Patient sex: M
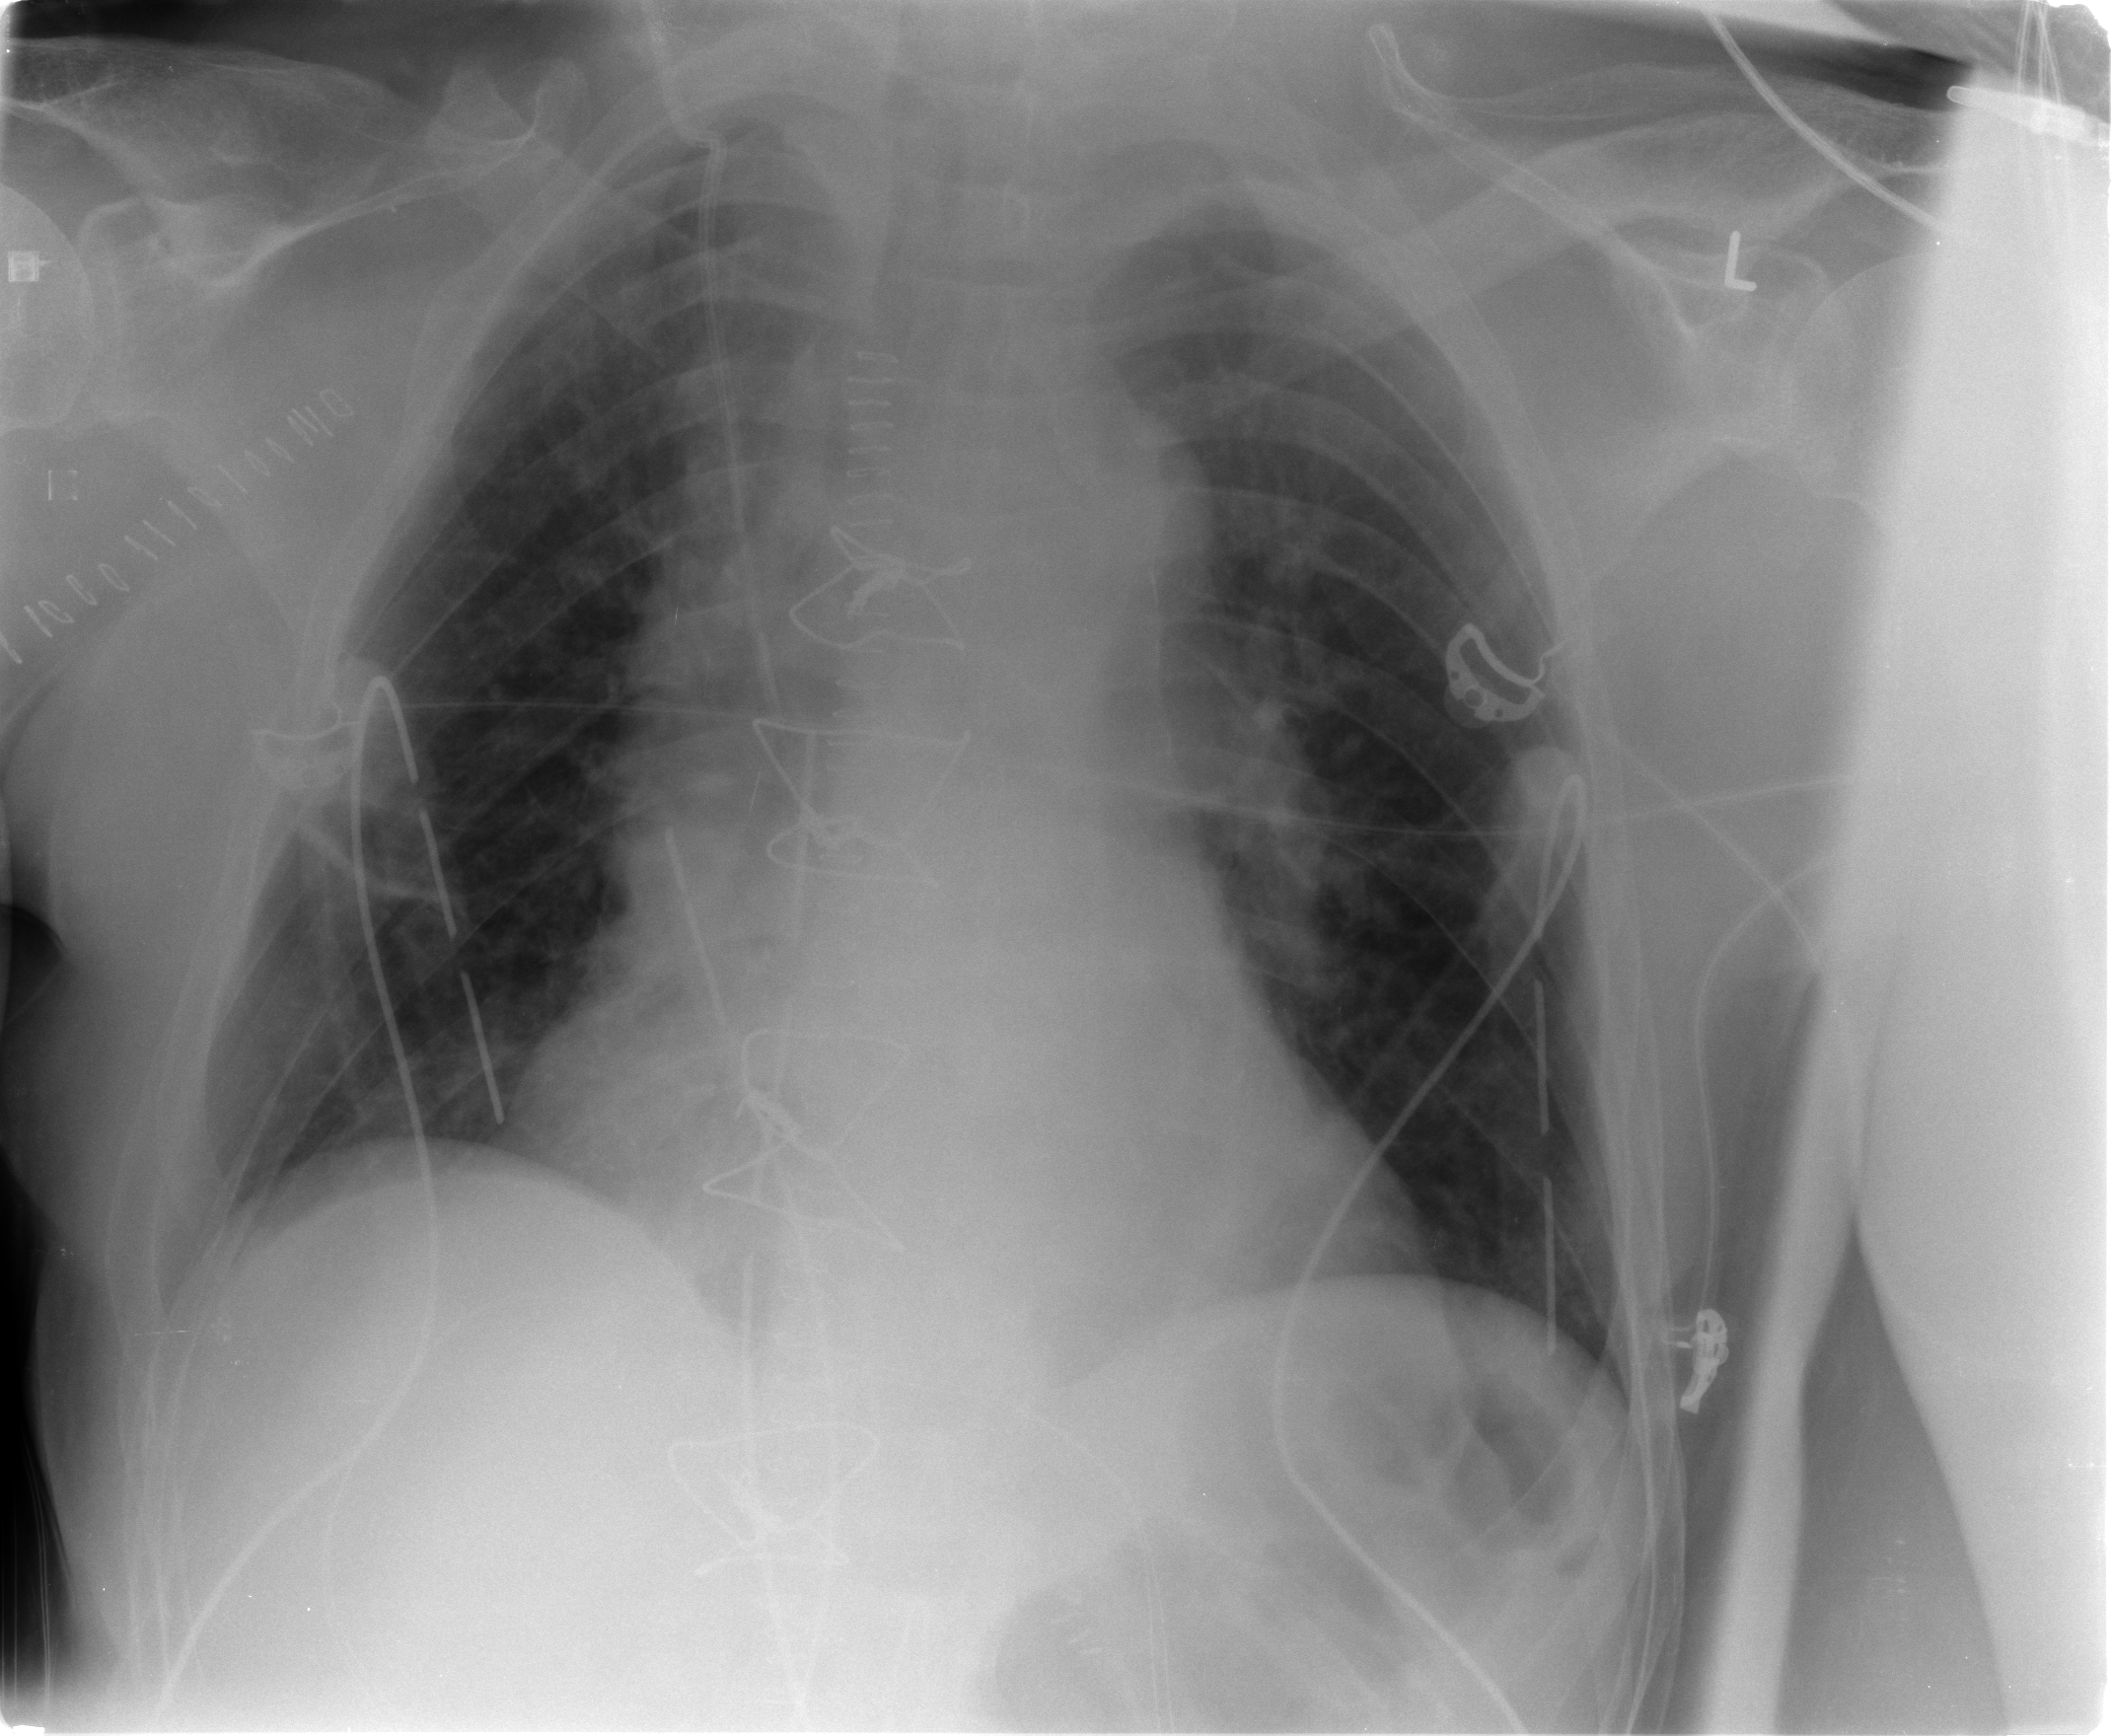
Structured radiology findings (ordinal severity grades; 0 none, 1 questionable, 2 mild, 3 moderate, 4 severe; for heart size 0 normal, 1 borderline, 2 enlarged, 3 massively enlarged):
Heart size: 2
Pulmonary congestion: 2
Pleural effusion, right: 0
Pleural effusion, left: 0
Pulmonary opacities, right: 0
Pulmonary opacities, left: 0
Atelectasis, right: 0
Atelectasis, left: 0